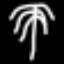
Label: palm tree